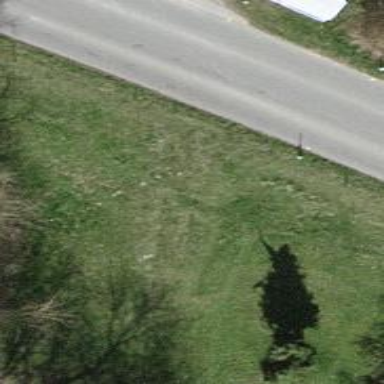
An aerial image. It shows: Bus stop along the road.